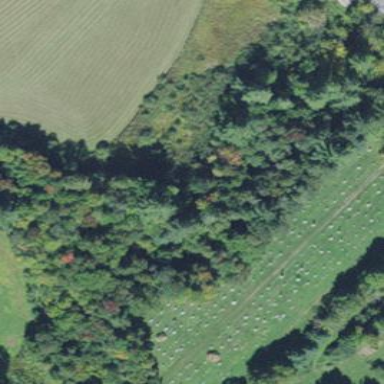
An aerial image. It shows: Cemetery.